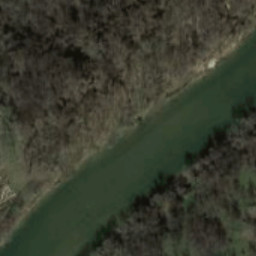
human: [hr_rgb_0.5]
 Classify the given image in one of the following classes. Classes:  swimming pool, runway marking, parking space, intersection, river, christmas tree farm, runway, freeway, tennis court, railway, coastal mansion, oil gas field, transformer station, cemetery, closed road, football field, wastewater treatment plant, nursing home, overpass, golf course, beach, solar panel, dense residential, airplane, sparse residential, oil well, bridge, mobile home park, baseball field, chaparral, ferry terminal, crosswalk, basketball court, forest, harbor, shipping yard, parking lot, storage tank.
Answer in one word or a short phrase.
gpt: river